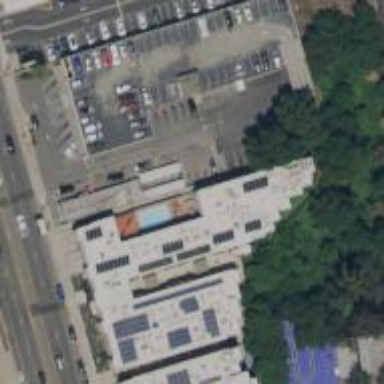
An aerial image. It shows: Commercial building.